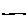
Label: line